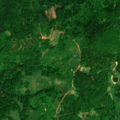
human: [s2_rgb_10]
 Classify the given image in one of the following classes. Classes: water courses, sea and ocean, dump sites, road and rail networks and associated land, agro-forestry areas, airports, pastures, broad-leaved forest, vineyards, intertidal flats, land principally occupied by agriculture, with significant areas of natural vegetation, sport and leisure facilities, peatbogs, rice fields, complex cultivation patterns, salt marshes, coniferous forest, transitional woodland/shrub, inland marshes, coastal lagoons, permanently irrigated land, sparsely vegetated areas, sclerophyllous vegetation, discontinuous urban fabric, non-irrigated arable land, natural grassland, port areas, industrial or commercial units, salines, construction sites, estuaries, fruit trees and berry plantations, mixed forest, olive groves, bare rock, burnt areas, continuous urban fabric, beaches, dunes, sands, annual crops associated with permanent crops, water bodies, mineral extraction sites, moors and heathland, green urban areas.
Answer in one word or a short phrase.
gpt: discontinuous urban fabric, broad-leaved forest, transitional woodland/shrub